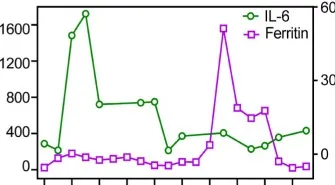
Characteristics of CD5 expression on normal lymphocytes in bone marrow at diagnosis and kinetics of CAR-T cells and inflammatory cytokines post CAR-T cells infusion. (F) Levels of IL-6 and ferritin in serum after CAR-T cell treatment.
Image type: pathology (h&e)